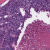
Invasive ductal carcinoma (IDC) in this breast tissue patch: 0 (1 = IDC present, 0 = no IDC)